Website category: sports
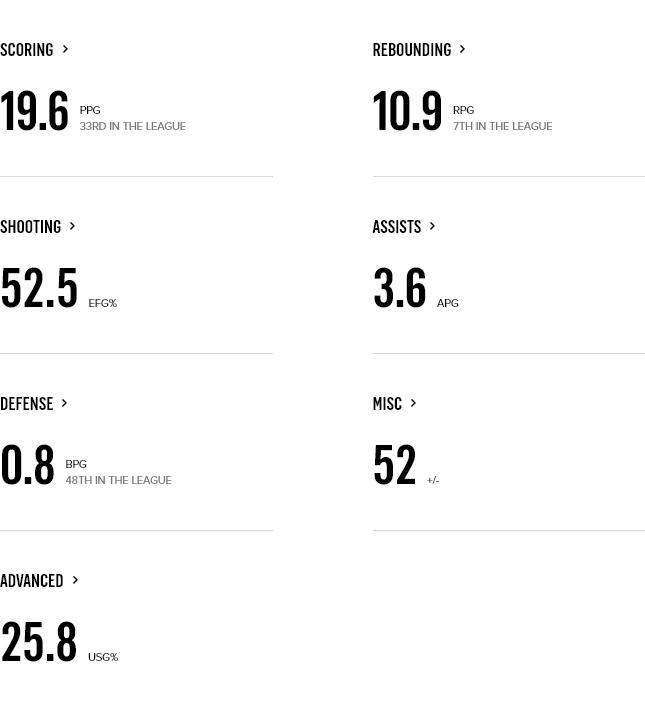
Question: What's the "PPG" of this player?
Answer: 19.6

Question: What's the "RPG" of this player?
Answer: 10.9

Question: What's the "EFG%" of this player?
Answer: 52.5

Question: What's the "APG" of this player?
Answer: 3.6

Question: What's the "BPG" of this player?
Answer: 0.8

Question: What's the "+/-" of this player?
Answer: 52

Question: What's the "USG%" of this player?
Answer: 25.8

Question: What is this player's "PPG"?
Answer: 19.6

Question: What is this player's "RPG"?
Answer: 10.9

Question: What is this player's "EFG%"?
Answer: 52.5

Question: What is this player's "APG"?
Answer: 3.6

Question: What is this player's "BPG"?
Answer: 0.8

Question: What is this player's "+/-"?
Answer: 52

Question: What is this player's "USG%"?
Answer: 25.8

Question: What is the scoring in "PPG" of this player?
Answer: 19.6

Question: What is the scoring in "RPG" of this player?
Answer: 10.9

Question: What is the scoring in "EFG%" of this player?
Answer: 52.5

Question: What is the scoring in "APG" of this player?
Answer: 3.6

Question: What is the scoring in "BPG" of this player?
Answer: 0.8

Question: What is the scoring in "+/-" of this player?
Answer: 52

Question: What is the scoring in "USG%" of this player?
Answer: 25.8

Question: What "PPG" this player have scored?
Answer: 19.6

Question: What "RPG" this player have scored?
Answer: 10.9

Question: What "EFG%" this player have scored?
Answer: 52.5

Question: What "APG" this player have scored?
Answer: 3.6

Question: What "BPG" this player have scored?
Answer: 0.8

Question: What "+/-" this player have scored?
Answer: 52

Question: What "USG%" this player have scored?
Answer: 25.8

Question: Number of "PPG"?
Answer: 19.6

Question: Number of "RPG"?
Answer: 10.9

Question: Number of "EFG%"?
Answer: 52.5

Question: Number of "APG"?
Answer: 3.6

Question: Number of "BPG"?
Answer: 0.8

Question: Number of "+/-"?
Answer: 52

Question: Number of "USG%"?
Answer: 25.8

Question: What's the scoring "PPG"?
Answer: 19.6

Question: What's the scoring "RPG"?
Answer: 10.9